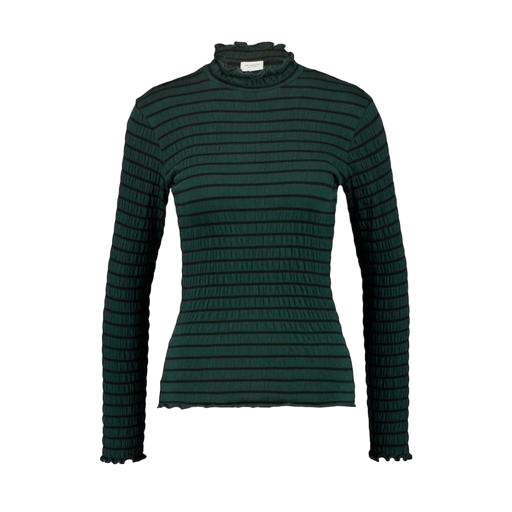
green women's striped long-sleeve t-shirt, high-neck ribbed-jersey t-shirt, high-neck top, white background